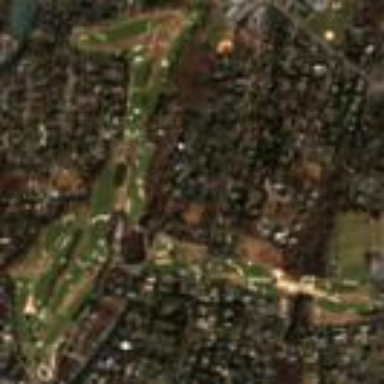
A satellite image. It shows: Golf course surrounded by greenery.